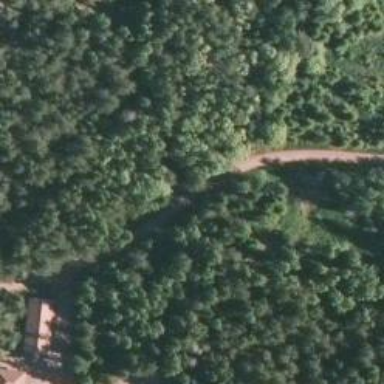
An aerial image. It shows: Unclassified road.